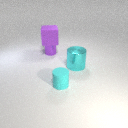
small purple metal cylinder behind large cyan metal cylinder